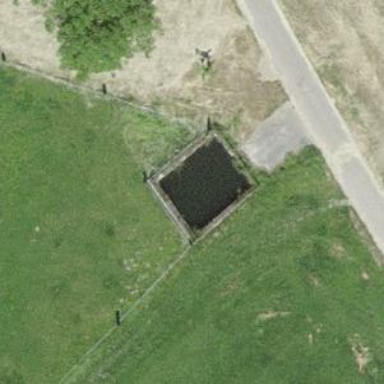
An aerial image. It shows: Emergency water tank in natural water setting.